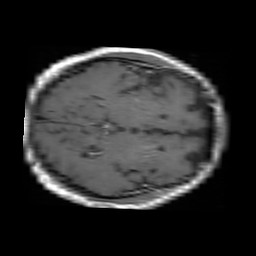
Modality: T1w
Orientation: axial
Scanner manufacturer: ge
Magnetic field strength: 1.5 T
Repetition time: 0.7 s
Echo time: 0.014 s